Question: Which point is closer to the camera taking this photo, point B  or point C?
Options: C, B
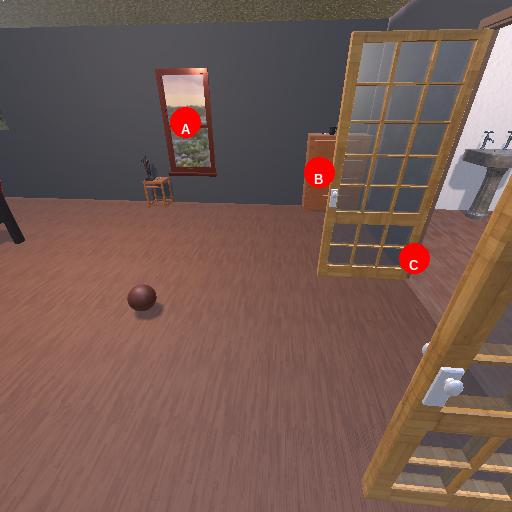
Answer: C